Question: I am trying to create a calculated to caputure that if there are both "Exception" and "Complete" in Col1 under Case ID(1). Then it will give a mark for this case id. The position of this mark does not matter.

Thanks
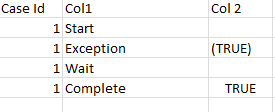
Answer: This will create a column and place 'True' or 'False' on each row that the 'Case ID' is on.
'''
If(UniqueCount(If(([Col1]="Complete") or ([Col1]="Exception"),[Col1])) over ([Case Id])>1,True,False)
'''
<URL>